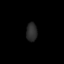
Tissue: lung
Cell type: Epithelial cells
Senescence score: 0.1804
Nuclear area (px): 195
Mean DAPI intensity: 43.267